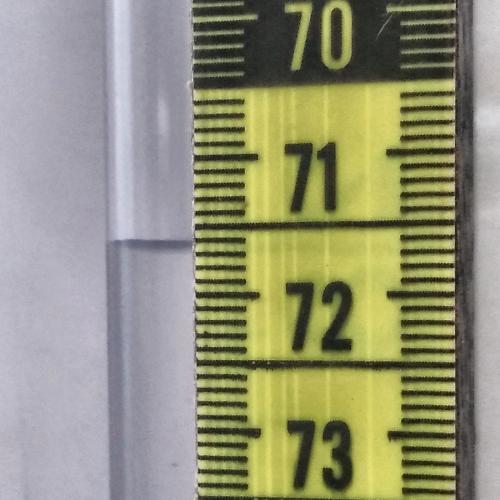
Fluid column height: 71.6 cm